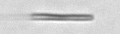
Label: fiber